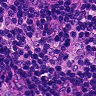
Metastatic tissue present: no